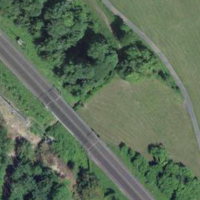
EUNIS habitat code: 44
Species observed at this site:
Milvus migrans